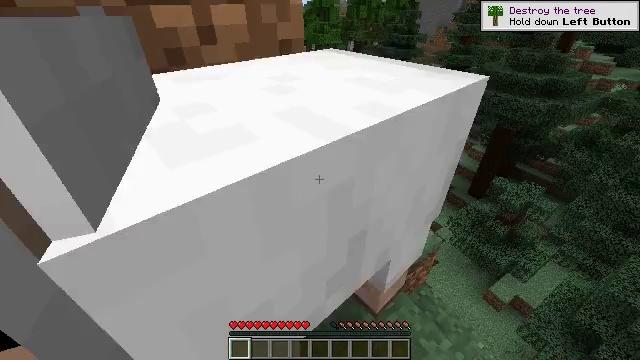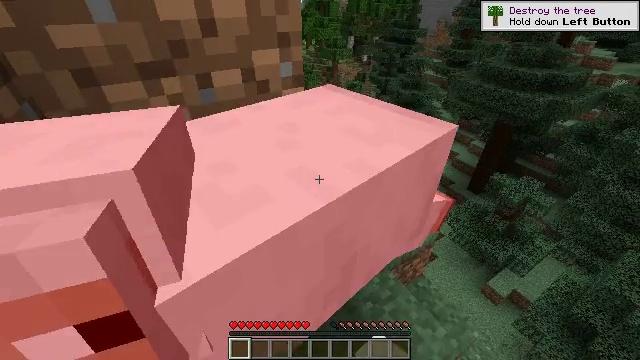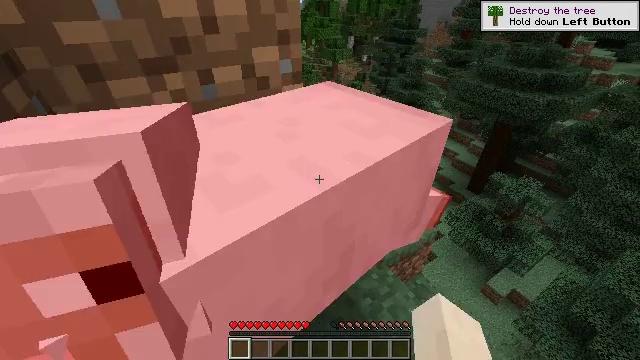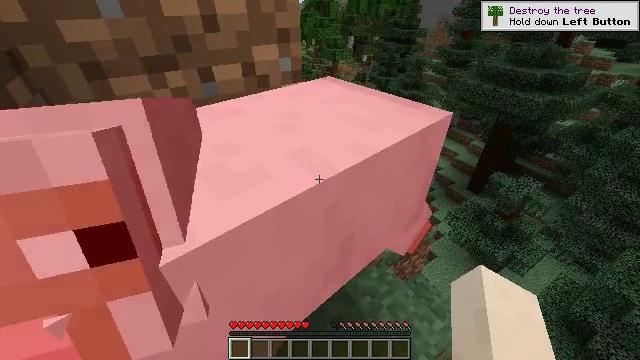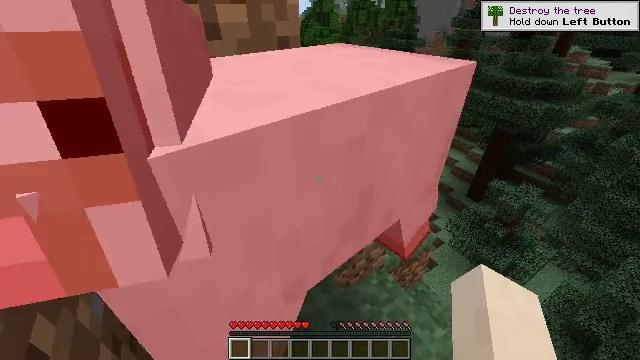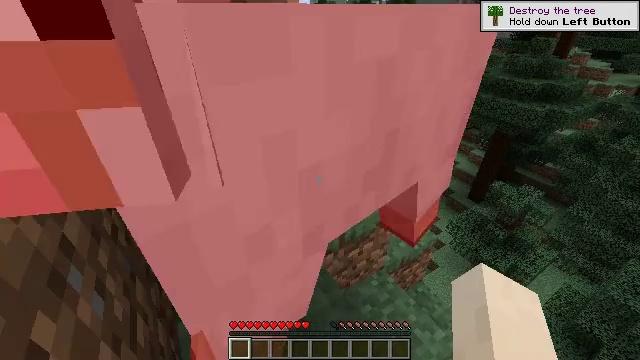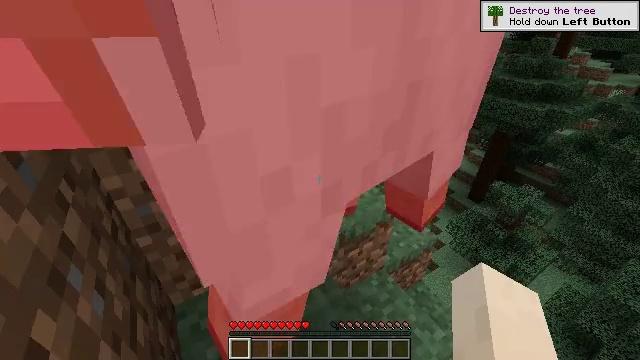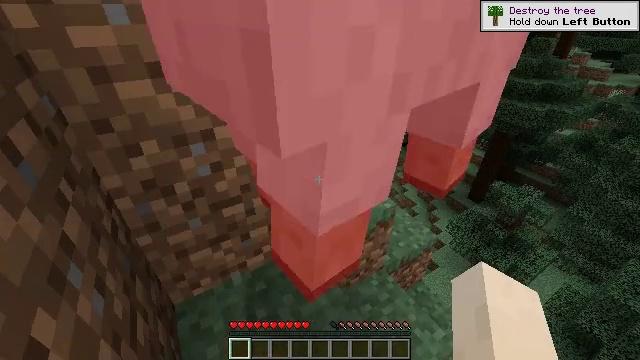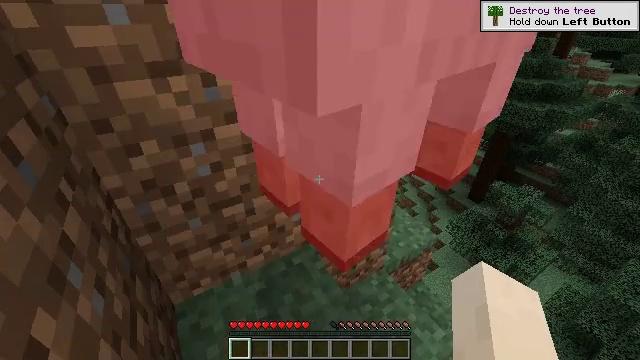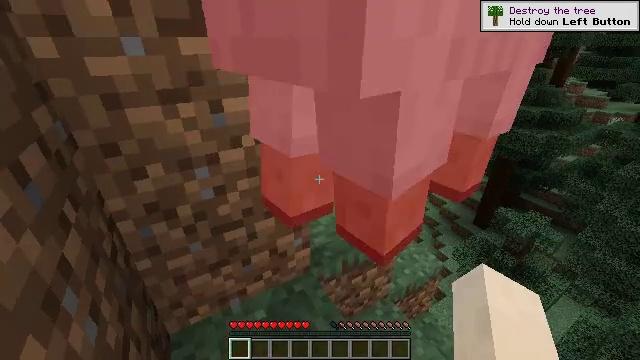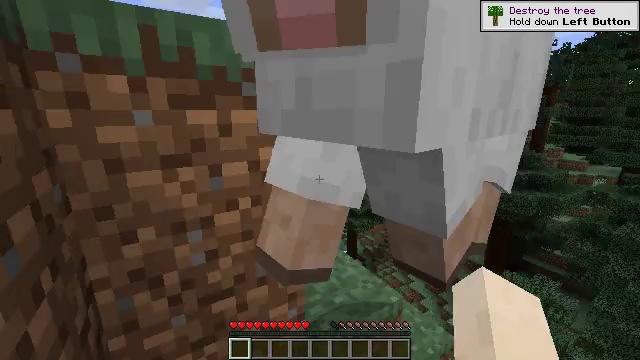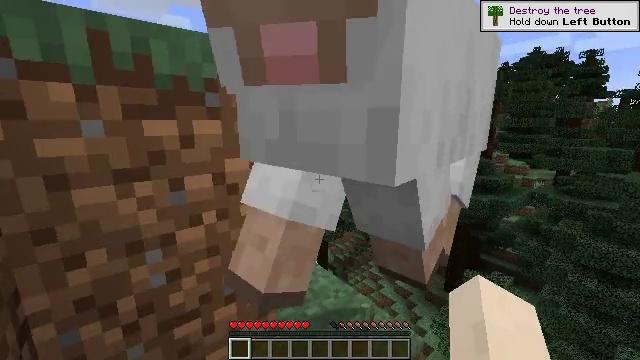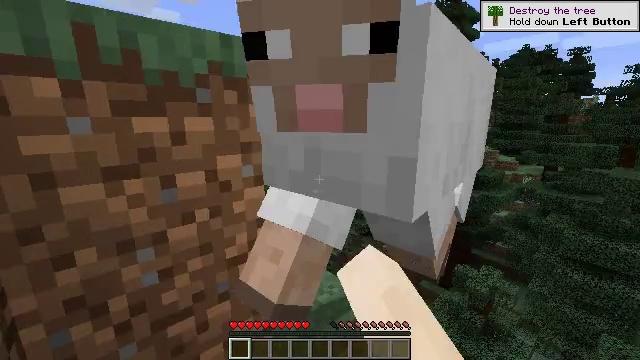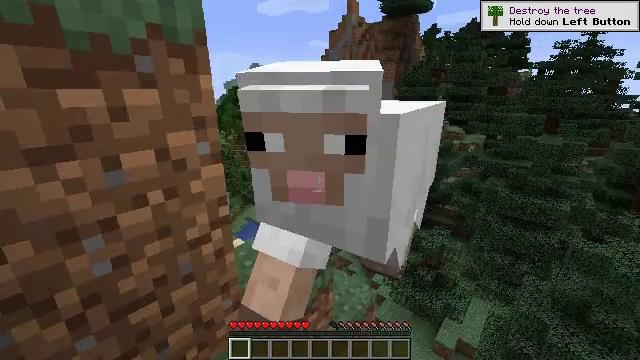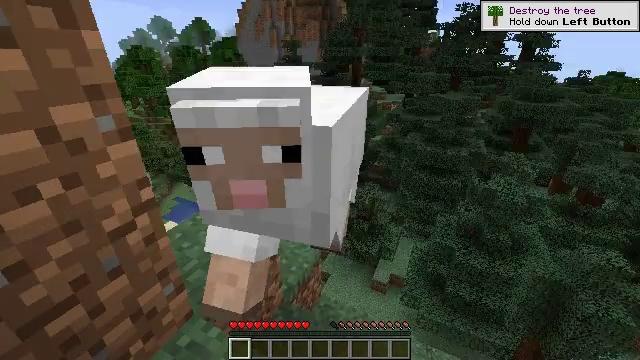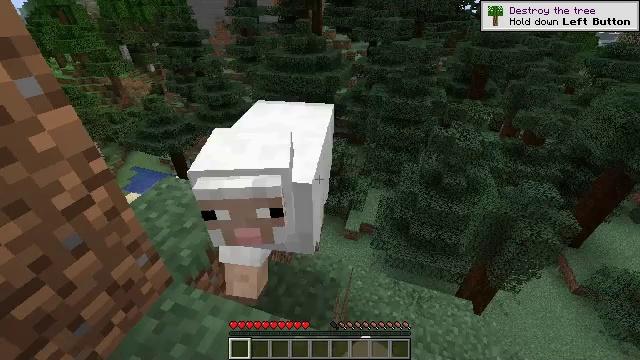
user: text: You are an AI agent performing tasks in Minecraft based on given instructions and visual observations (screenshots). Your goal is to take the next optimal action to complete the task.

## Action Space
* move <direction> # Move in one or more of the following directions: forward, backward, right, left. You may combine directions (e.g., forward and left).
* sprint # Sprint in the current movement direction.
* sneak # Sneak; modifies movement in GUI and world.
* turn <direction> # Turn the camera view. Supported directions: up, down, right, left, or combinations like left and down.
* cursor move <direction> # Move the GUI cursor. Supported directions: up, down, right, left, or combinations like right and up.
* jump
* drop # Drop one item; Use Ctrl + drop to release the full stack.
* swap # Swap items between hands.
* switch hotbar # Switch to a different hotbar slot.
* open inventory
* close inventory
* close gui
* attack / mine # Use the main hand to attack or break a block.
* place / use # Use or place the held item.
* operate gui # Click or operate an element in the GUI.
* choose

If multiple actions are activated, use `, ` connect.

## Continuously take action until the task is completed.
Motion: motion action
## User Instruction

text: Kill the sheep.
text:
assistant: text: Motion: no_op
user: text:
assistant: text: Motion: no_op
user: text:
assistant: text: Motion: no_op
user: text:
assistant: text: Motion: turn up
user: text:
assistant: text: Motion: no_op
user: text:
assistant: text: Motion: no_op
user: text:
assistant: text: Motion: no_op
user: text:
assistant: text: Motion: no_op
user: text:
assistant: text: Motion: turn up
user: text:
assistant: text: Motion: turn up
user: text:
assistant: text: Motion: turn right and up, attack / mine
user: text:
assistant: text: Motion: turn right, attack / mine
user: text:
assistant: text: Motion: turn right and down, attack / mine
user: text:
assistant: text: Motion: turn right and down, attack / mine
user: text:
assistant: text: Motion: turn right and down
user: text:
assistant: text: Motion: turn down
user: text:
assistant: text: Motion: no_op
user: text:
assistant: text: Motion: no_op
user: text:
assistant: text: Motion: no_op
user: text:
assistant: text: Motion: no_op
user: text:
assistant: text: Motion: no_op
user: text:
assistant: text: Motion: no_op
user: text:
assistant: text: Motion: move forward
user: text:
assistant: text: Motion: move forward, turn down
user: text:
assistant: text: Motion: move forward, turn left and down
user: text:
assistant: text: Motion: move forward, turn left and down
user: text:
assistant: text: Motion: move forward, turn left and down
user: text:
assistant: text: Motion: move forward, turn left and down
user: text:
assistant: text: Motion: move forward, turn left
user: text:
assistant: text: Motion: turn left and up